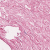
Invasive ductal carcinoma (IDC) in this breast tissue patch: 0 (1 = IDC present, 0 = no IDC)